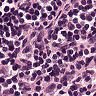
Metastatic tissue present: no